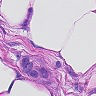
Metastatic tissue present: yes